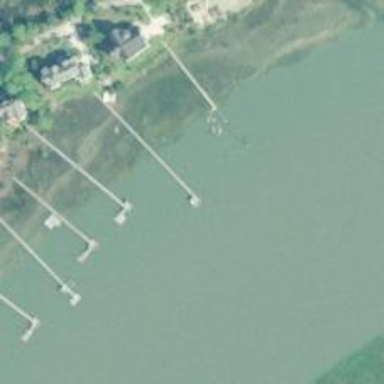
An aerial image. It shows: Man-made pier.